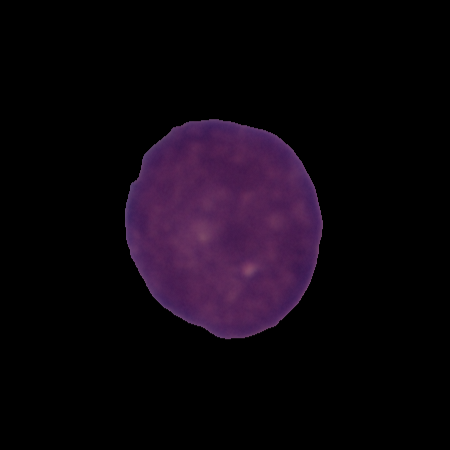
Label: healthy